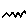
Label: zigzag